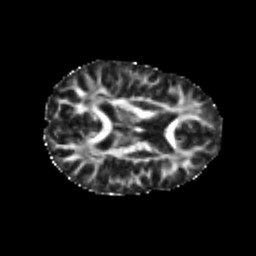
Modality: FA
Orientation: axial
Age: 22
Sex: female
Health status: healthy
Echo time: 0.074 s